Question: I am trying to do a left outer join with null in linq over a List, so if I have one list with {1,2,3,4} and other with {1,2,3,5}, I want the {4}.

'''
IEnumerable<AlertChangeSet> listToClear = from a in AlertsCached
join b in loadedAlerts on a.AlertId equals b.AlertId into c
from b in c.DefaultIfEmpty()
select new AlertChangeSet()
{
AlertId = b.AlertId == Guid.Empty ? a.AlertId : Guid.Empty
};
if (listToClear.Any())
{
foreach (AlertChangeSet alertChangeSet in listToClear)
{
Guid a = alertChangeSet.AlertId;
//SystemMonitoringService.ClearAlertAsync(alertChangeSet.AlertId.ToString(), null);
}
}
'''
When I run this code, I get this exception:
> Test method
Tgw.Systems.Alerting.Server.Test.ConfigurationTests.UpdateCacheWith2recordsSameIdWorking
threw exception: System.NullReferenceException: Object reference not
set to an instance of an object. at
Tgw.Wcs.Alerting.MonitoringAddIn.Oms.Wcf.OmsWcfSystemMonitor.b__c(<>f__AnonymousType0'2 <>h__TransparentIdentifier2, AlertChangeSet b) in OmsWcfSystemMonitor.cs: line 255 at System.Linq.Enumerable.<SelectManyIterator>d__31'3.MoveNext() at
Tgw.Wcs.Alerting.MonitoringAddIn.Oms.Wcf.OmsWcfSystemMonitor.UpdateAlertsFromCache(IList'1
loadedAlerts) in OmsWcfSystemMonitor.cs: line 275 at
Tgw.Systems.Alerting.Server.Test.ConfigurationTests.UpdateCacheWith2recordsSameIdWorking()
in ConfigurationTests.ServerCoreTests.cs: line 243
I think the problem is the Guid!
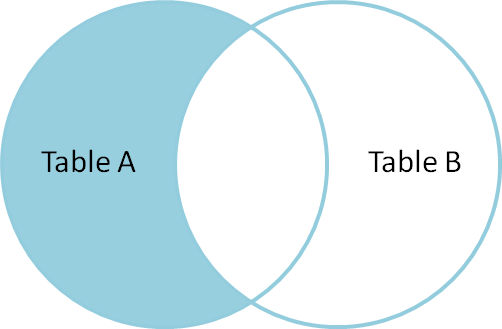
Answer: try
'''
AlertId = b.AlertId ?? a.AlertId ?? Guid.Empty;
'''
because b can be 'null' you cannot compare it to Guid.Empty
'??' is the null-coalescing operator. That means that the statement will use the first not-null value for the assignment.
// :
You are right. I didn't test it.
'''
AlertId = ( b == null ) ? a.AlertId : Guid.Empty;
'''
This here should work. Guid was a special case, because it cannot be null by design.